Question: '''
data.to_sql('sample_table',mysql_engine, if_exists= 'replace', index = False)
'''
When I run the above line, I get the error:

Why am I getting this? I am trying to write 'data' to a mysql_db.
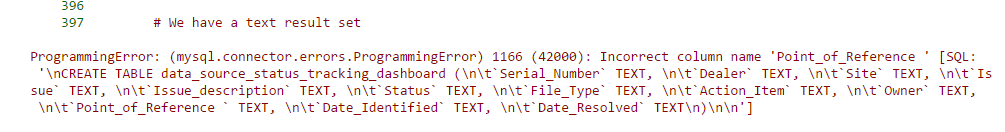
Answer: Your data has a column ''Point_of_reference '' with a trailing space at the end that makes the name invalid.
To fix it, remove all trailing and leading whitespace from your column names:
'''
data.columns = data.columns.str.strip()
'''